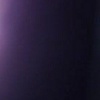
Label: space